【题型】填空题　【知识点】平面几何　【难度】easy
如图, 已知在扇形 $AOB$ 中, $\angle AOB = 60^\circ$, 半径 $OA = 8$, 点 $P$ 在弧 $AB$ 上, 过点 $P$ 作 $PC \perp OA$ 于点 $C$, $PD \perp OB$ 于点 $D$, 那么线段 $CD$ 的长为 \_\_\_\_\_\_。

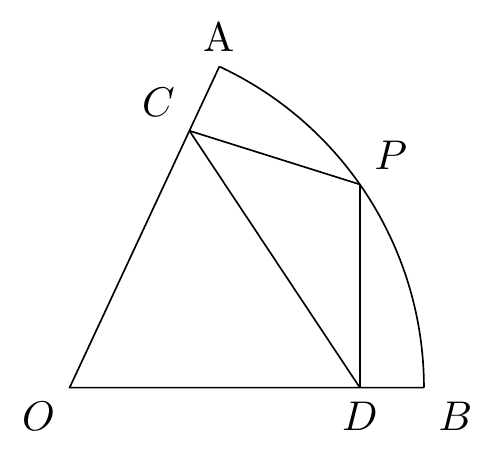
【解答】
解：
如图, 连接 $PO$, 取 $PO$ 的中点 $E$, 连接 $CE$, $DE$,

在 $Rt\triangle PCO$ 和 $Rt\triangle PDO$ 中, 点 $E$ 是斜边 $PO$ 的中点,

$\therefore CE = DE = PE = OE = \frac{1}{2} PO = 4$,

根据圆的定义可知, 点 $P$, $C$, $O$, $D$ 四点均在同一个圆, 即 $\odot E$ 上,

又 $\because \angle COD = 60^\circ$,

$\therefore \angle CED = 120^\circ$,

$\therefore \angle CDE = \angle DCE = 30^\circ$,

过点 $E$ 作 $EH \perp CD$, 垂足为点 $H$,

由垂径定理得, $CH = DH = \frac{1}{2} CD$,

在 $Rt\triangle DEH$ 中, $EH = \frac{1}{2} DE = 2$, $DH = 2\sqrt{3}$,

$\therefore CD = 2DH = 4\sqrt{3}$,

故答案为：$4\sqrt{3}$．
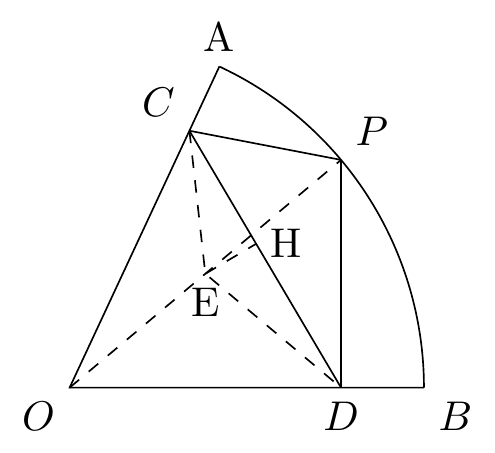